This grayscale texture is a bearing vibration snapshot reshaped row-by-row into a square image. Classify the bearing condition as one of: normal, inner_race, outer_race, ball.
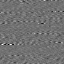
Answer: ball